Question: I need to create a list of expression differentials (1st, 2nd order, and so on) and print results to the Grid.
I'm trying to use next code (and a lot of other variants, but all were wrong). I think the problem is only in the line: 'ToString[D[z[x, y], {x, i - j}, {y, j}]]'
'''
MyFunction2[z_] := Block[ {x, y},
arr = {{1, 1}, {1, 2, 1}, {1, 3, 3, 1}, {1, 4, 6, 4, 1}};
result = {};
For[i = 1, i <= 4, i++,
res = "";
For[j = 0, j <= i , j++,
res = StringJoin[
res,
If[res == "", "", " + "],
If[arr[[i]][[j + 1]] > 1,
StringJoin[ToString[arr[[i]][[j + 1]]], "*"], ""],
ToString[D[z[x, y], {x, i - j}, {y, j}]],
If[i - j > 0, "dx", ""],
If[i - j > 1, StringJoin["^", ToString[ i - j]], ""],
If[j > 0, "dy", ""],
If[j > 1, StringJoin["^", ToString[j]], ""]
];
];
AppendTo[result, { StringJoin["d", If[i > 1, StringJoin["^", ToString[i]], ""], "z" ], res }];
];
Grid[result, Frame -> All]
];
MyFunction2[Sin[x*y]]
'''
I am expecting to have something like this as the result:
'| dz | *yCos(xy)dx + xCos(xy)dy* |'
But the result I have is:

Can you advise me please how to print results in a human-readable format?
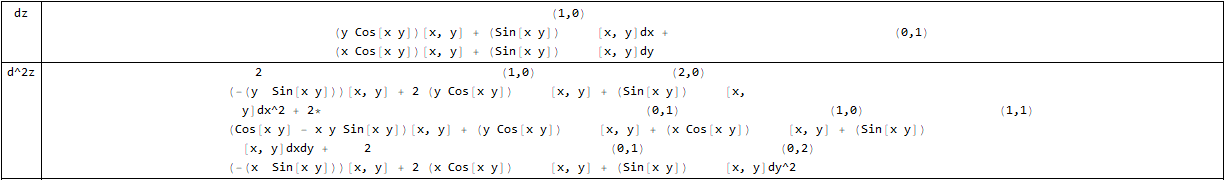
Answer: May not be exactly what you are looking for, but should be easy to modify.
'''
derivativeGrid[f_Function, xmax_Integer, ymax_Integer] :=
Module[{derivatives, rowHeader, columnHeader, grid},
derivatives =
Table[D[f[x, y], {x, i}, {y, j}], {i, 0, xmax}, {j, 0, ymax}];
columnHeader = Table["dx"^x, {x, 0, xmax}];
rowHeader = Join[{""}, Table["dy"^y, {y, 0, ymax}]];
grid = MapThread[Prepend, {Prepend[derivatives, columnHeader], rowHeader}];
Grid[grid, ItemStyle -> {{1 -> Bold}, {1 -> Bold}},
Background -> {{LightYellow, None}, {LightYellow, None}},
Frame -> All]]
'''
Since it computes derivatives of a function of two arguments 'f[x, y]', it needs to be passed a function of two arguments.
'''
derivativeGrid[Sin[#1*#2] &, 3, 3]
'''
<URL>